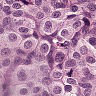
Metastatic tissue present: yes